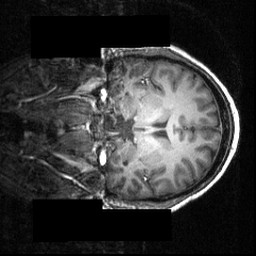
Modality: T1w
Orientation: coronal
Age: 25
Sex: male
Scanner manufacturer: siemens
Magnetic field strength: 3.951 T
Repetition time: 1.5 s
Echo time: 0.00335 s